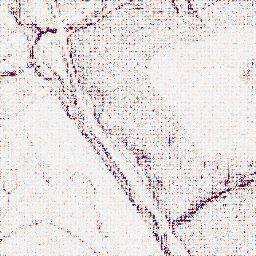
Category: wavelet
Decomposition family: wavelet_dwt
Decomposition parameters: wavelet: db2
level: 1
Upsampling method: sinc_hamming
Upsampling parameters: scale: 8
kernel_size: 8
Upsampling scale: 8